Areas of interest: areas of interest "Amusement Park"
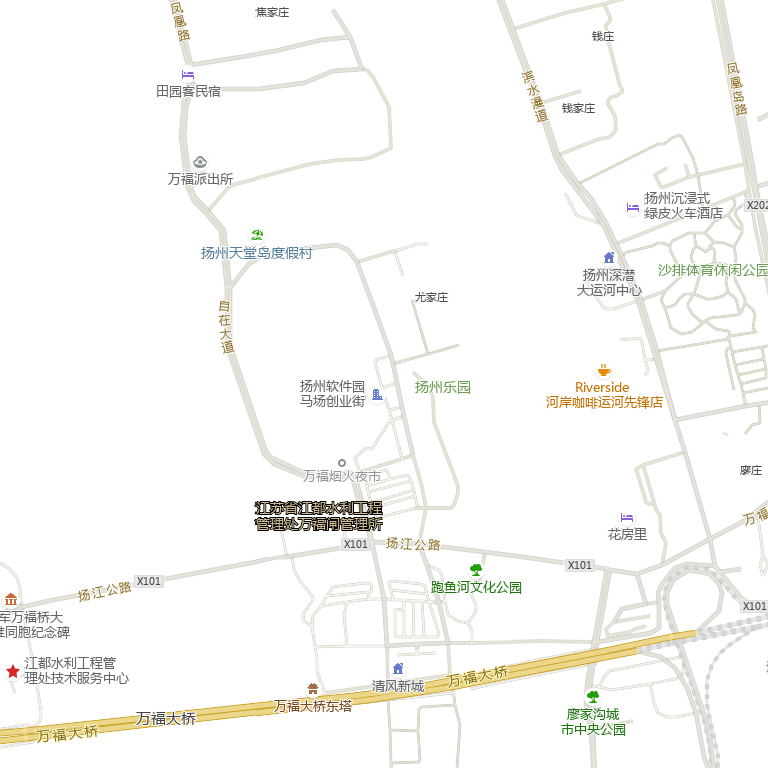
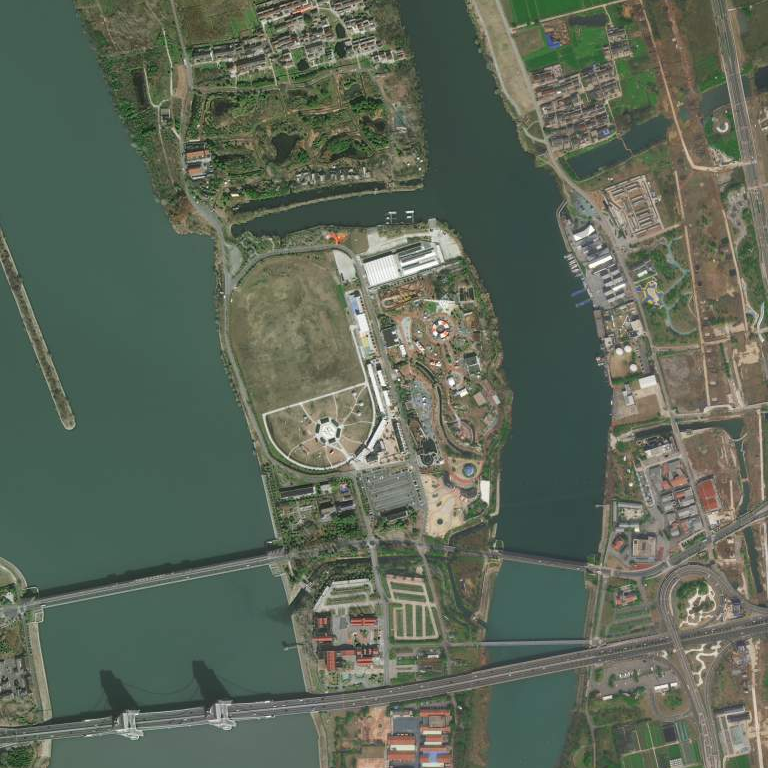